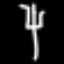
Label: fork